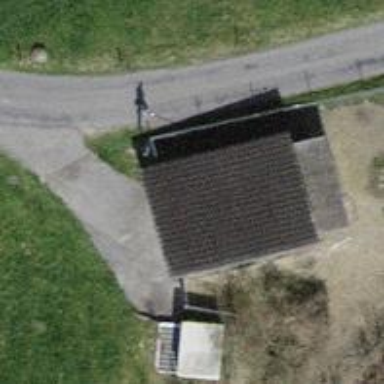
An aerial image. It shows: Shed building.